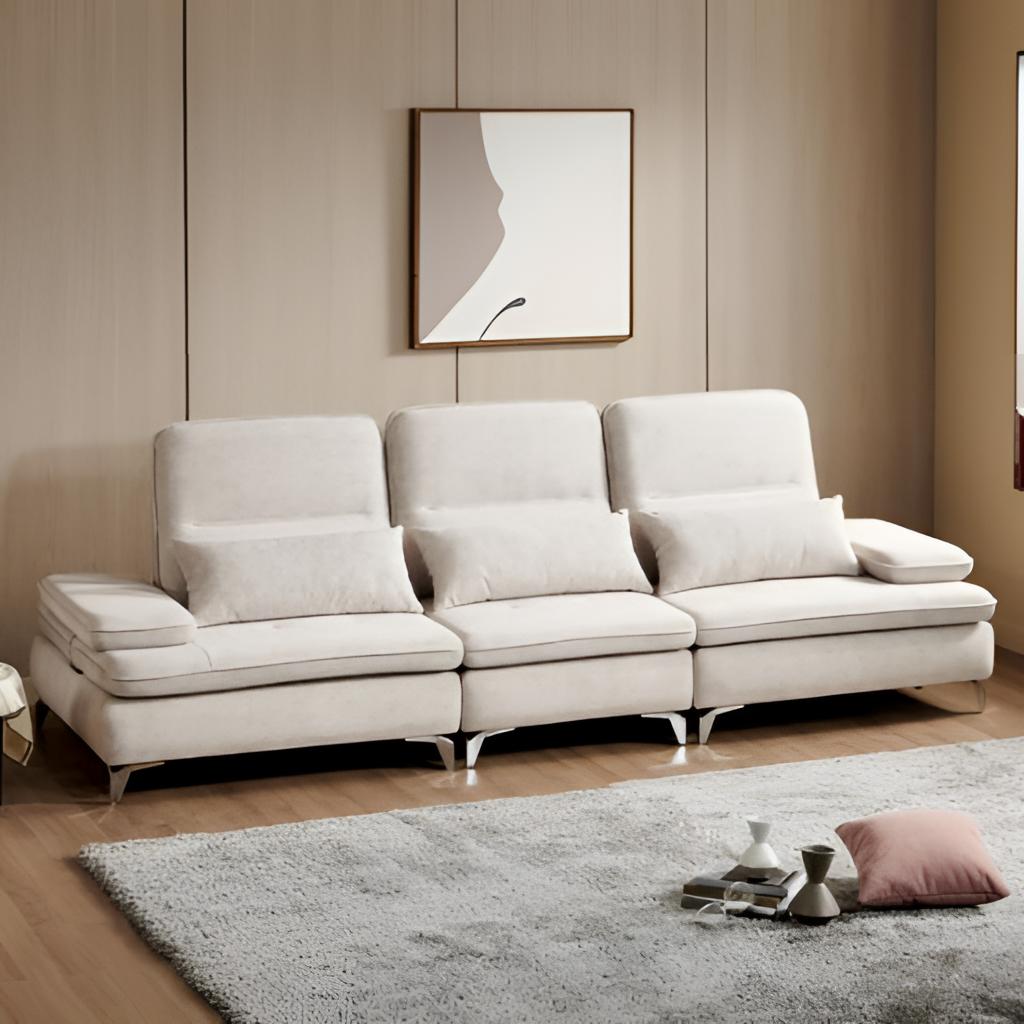
living room, fabric sofa, brown wood wallpaper, with vertical panel pattern, modern, brown wood flooring, with plank pattern